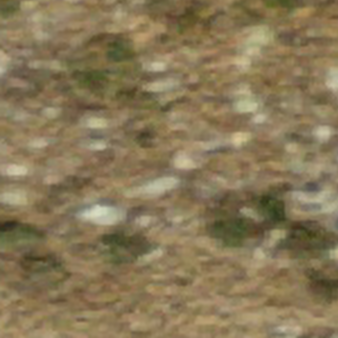
Label: other